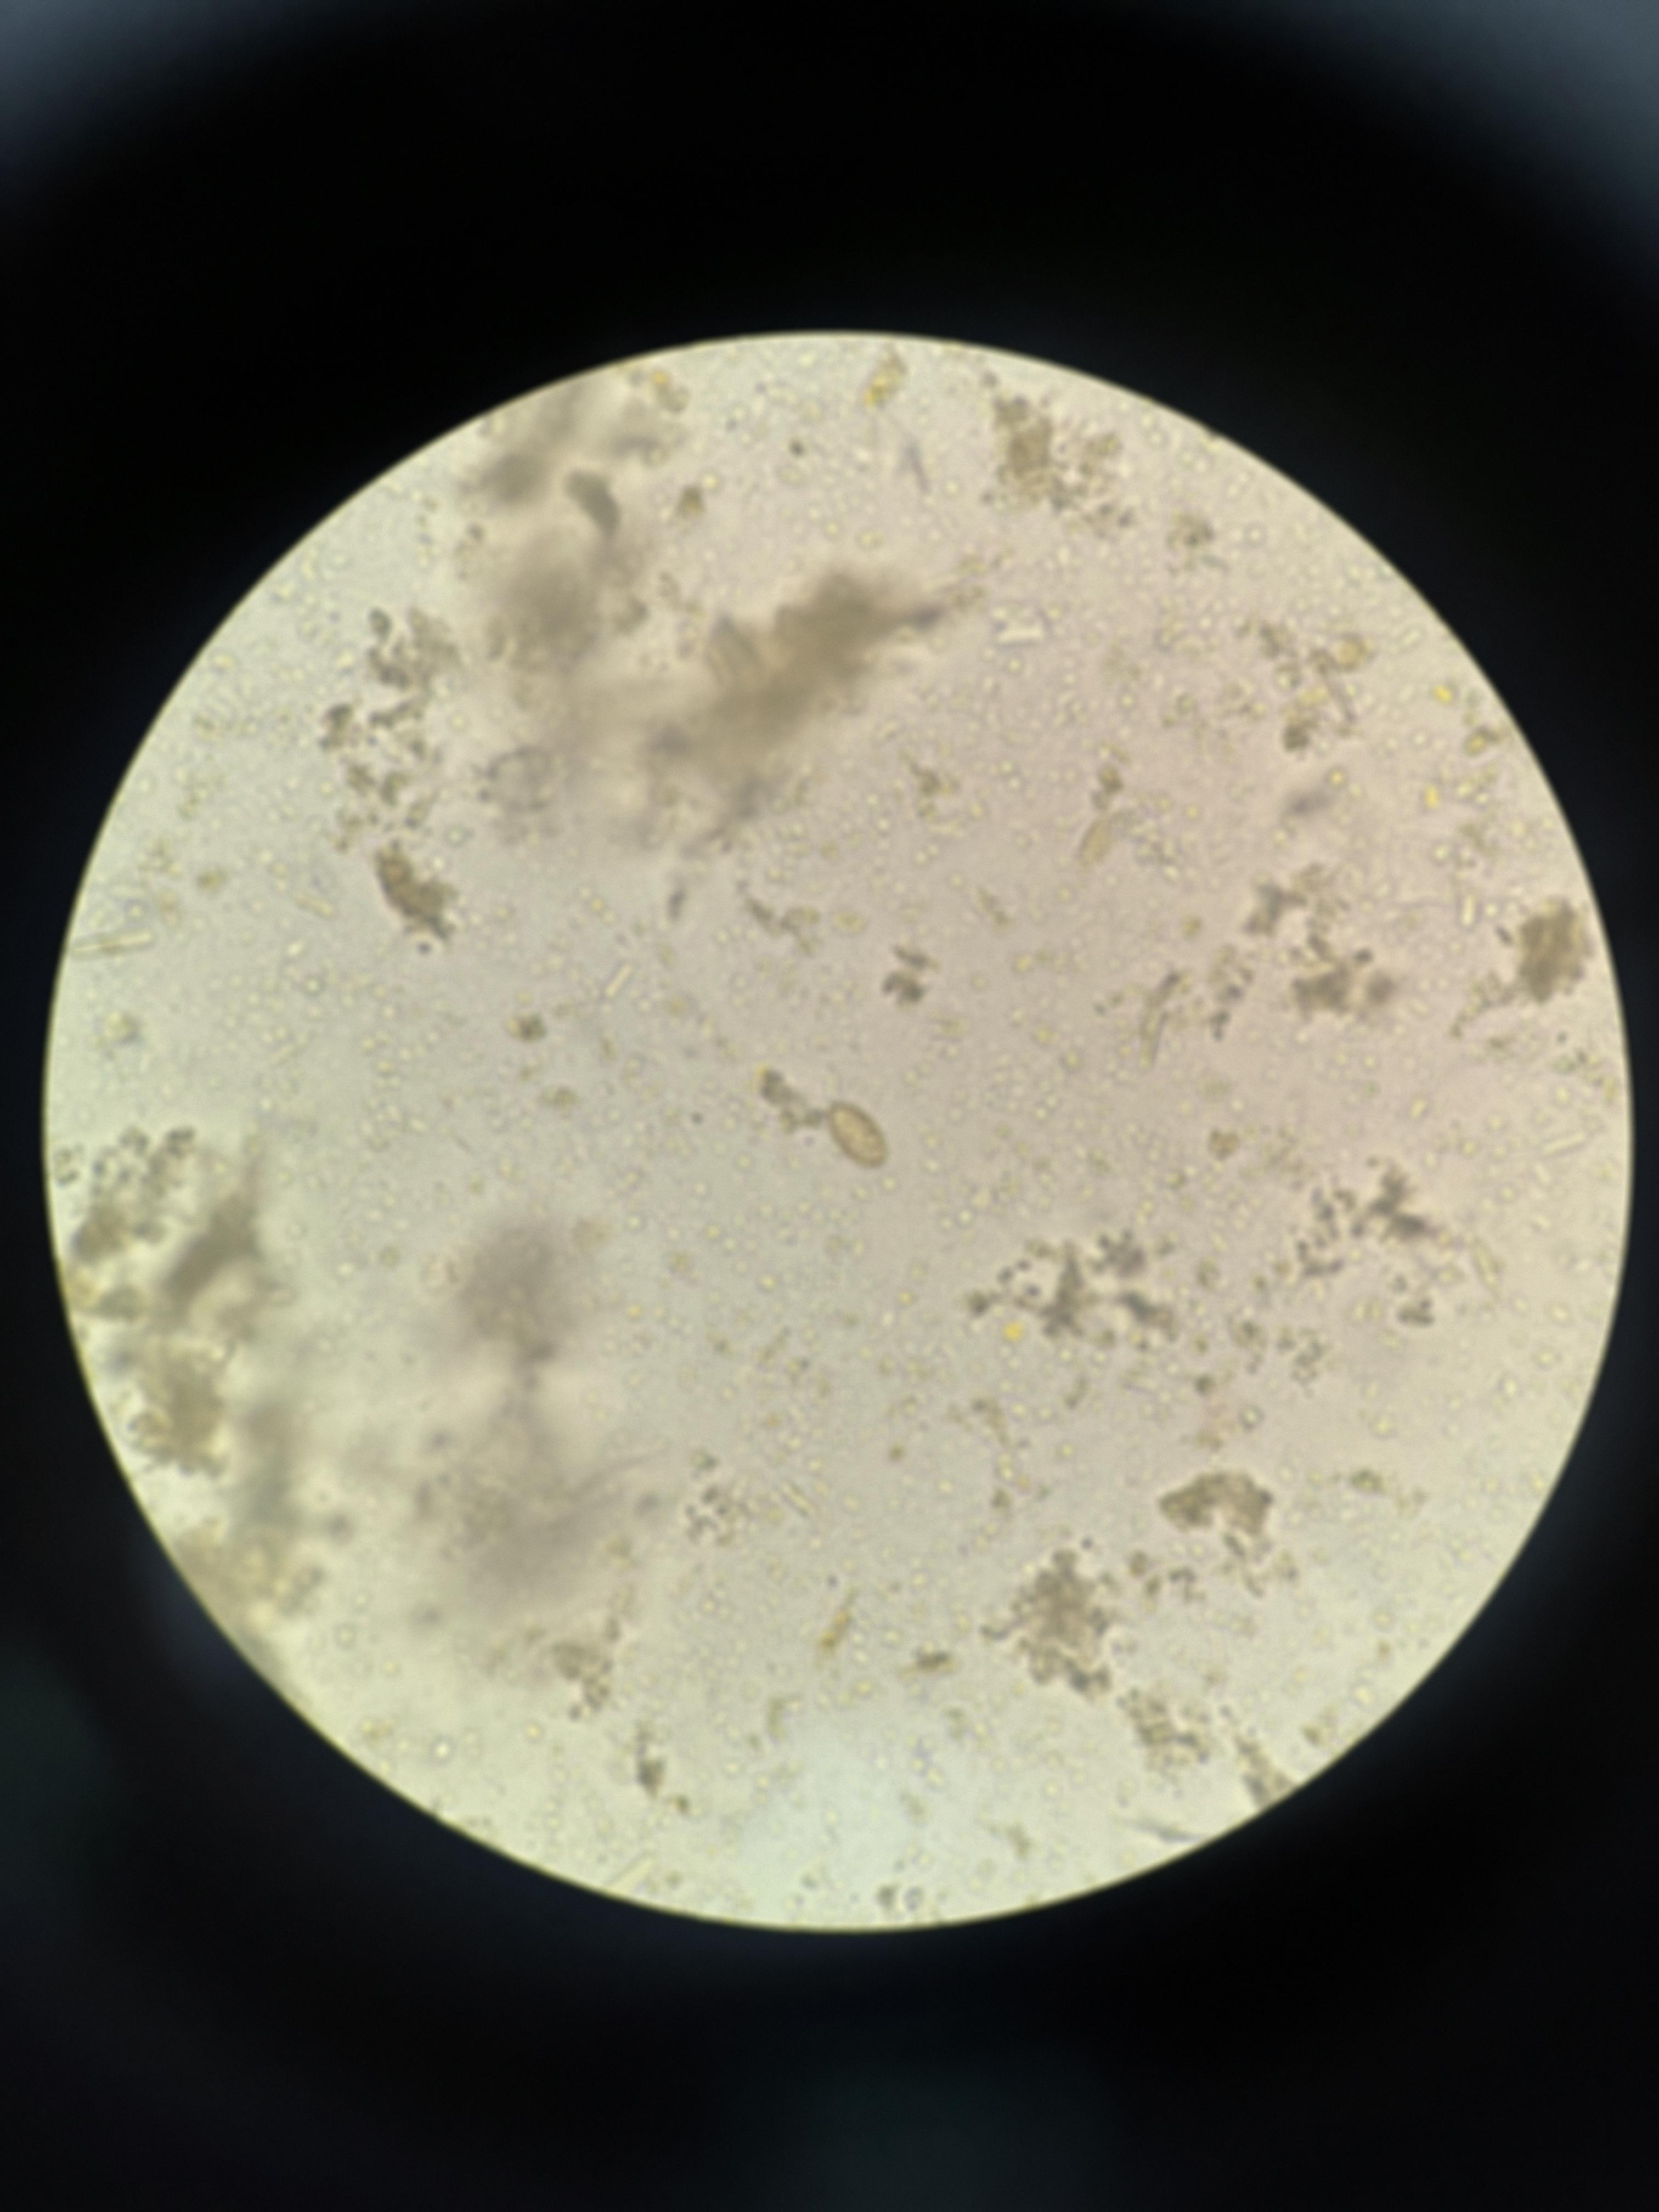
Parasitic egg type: Opisthorchis viverrine